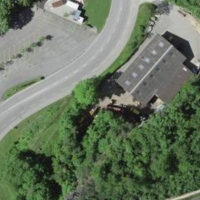
EUNIS habitat code: 55
Species observed at this site:
Erodium cicutarium